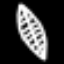
Label: leaf